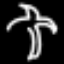
Label: palm tree